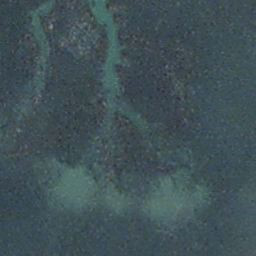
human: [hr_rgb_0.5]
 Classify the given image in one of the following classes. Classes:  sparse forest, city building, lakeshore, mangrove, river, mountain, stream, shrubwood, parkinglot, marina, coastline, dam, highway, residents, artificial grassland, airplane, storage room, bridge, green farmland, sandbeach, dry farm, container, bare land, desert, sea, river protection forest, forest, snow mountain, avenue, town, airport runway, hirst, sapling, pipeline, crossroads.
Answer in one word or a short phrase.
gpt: stream